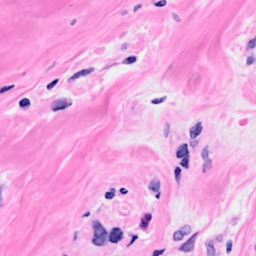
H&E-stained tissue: Breast